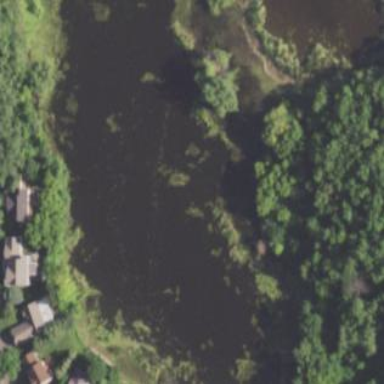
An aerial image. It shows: Serene pond surrounded by nature.